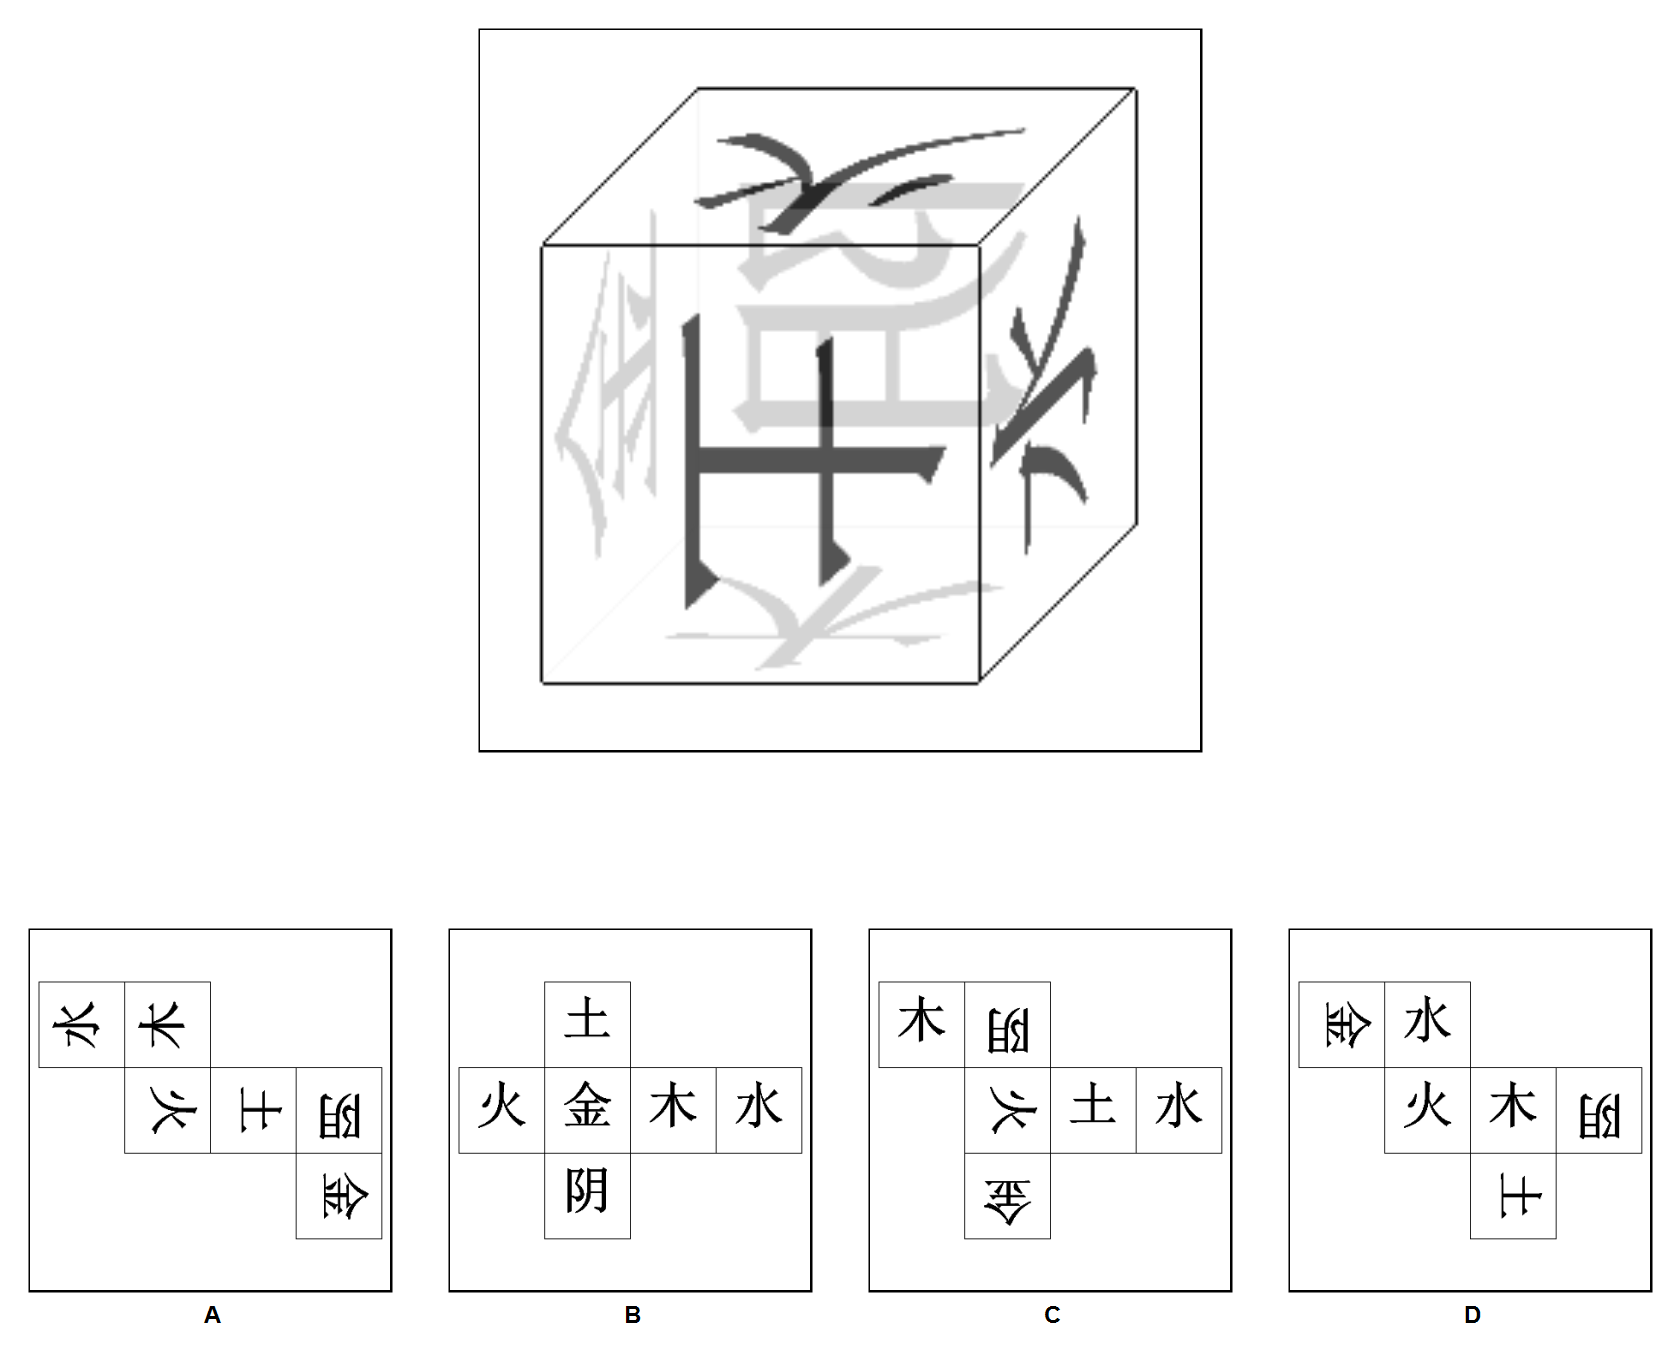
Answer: B